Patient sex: M
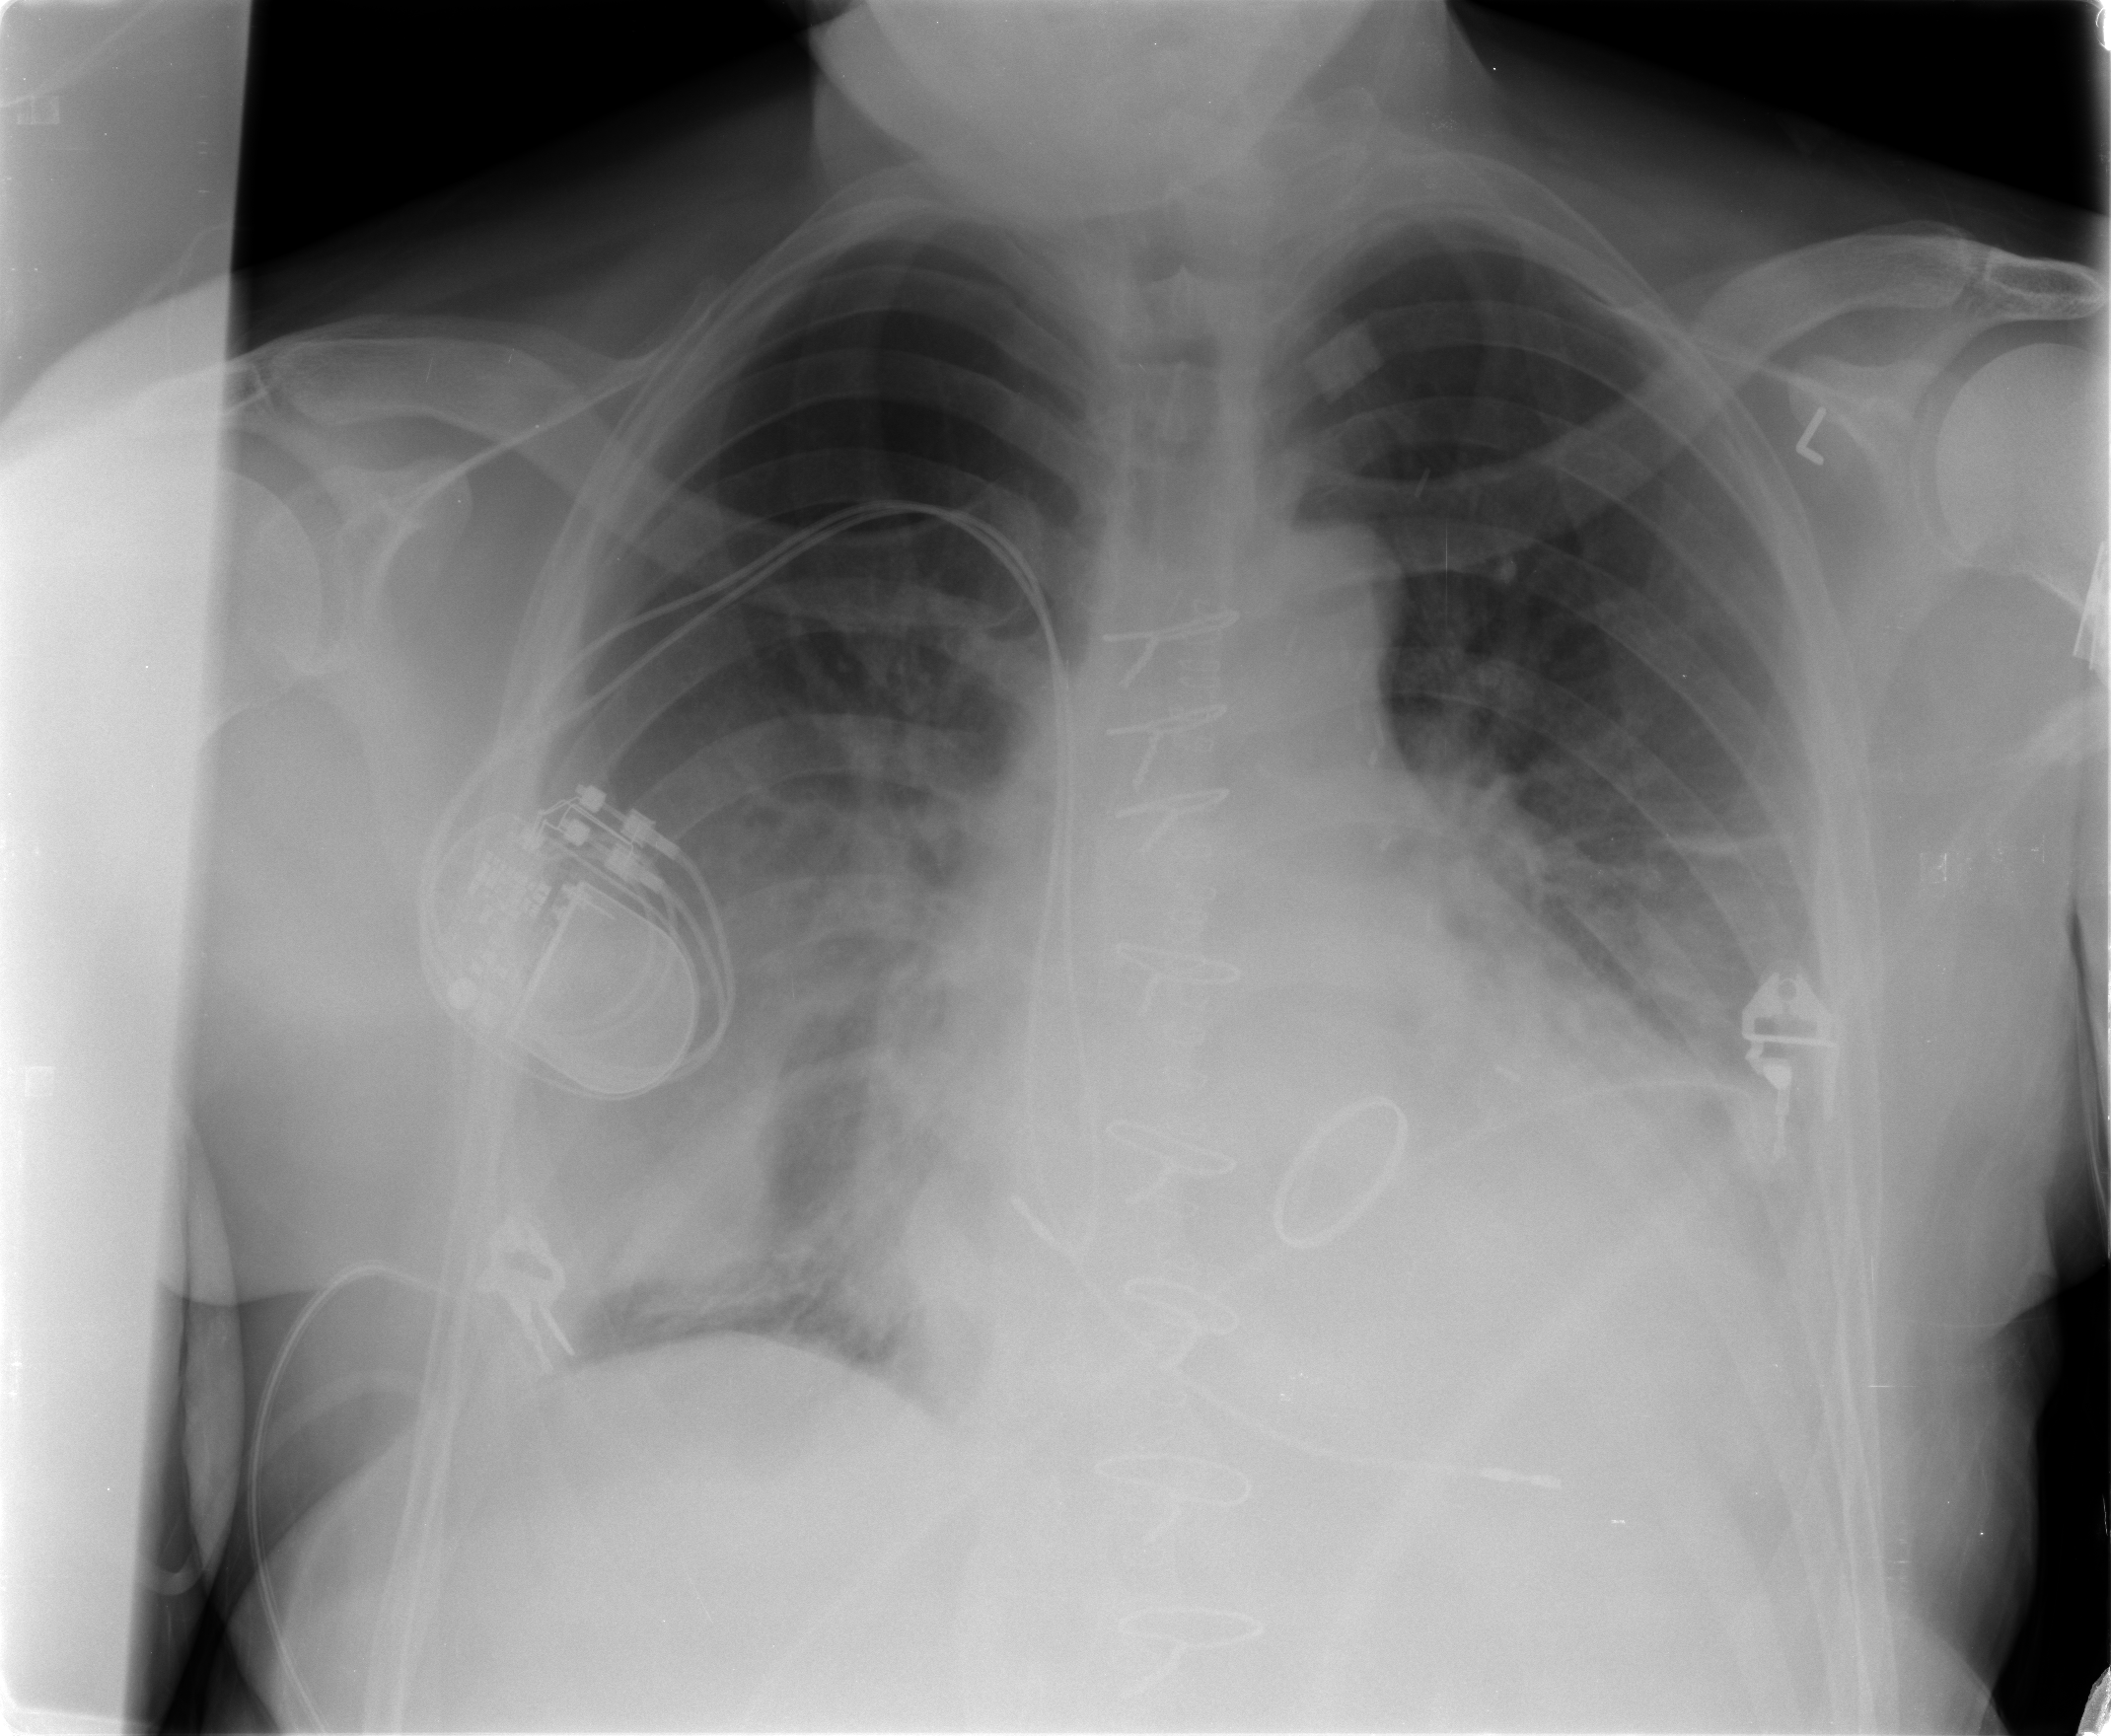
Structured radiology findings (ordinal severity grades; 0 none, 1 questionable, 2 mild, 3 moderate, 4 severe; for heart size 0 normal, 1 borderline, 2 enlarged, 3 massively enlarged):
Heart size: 2
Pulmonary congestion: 2
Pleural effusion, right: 2
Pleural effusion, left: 2
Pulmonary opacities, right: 0
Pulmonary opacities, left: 0
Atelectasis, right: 2
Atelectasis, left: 2